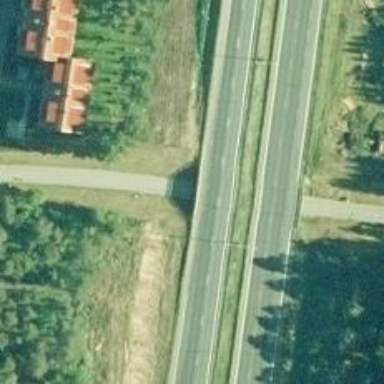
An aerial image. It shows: Cycleway.